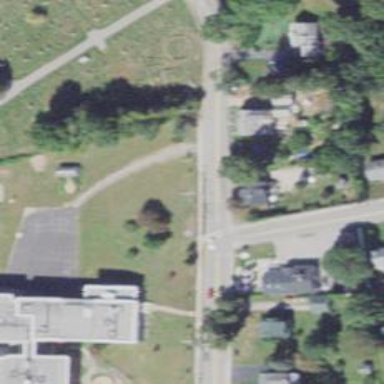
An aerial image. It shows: Marked road crossing.